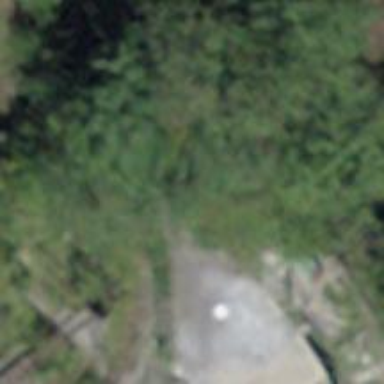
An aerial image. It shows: Disused railway.